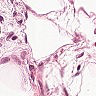
Metastatic tissue present: no